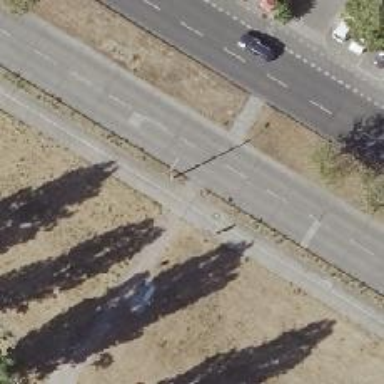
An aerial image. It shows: Unmarked footway crossing with traffic island.